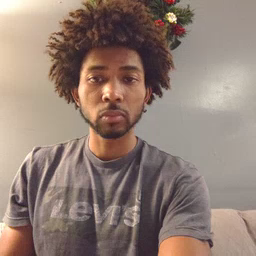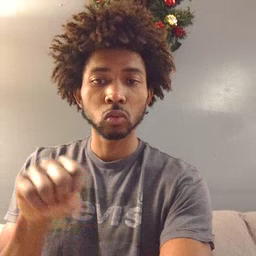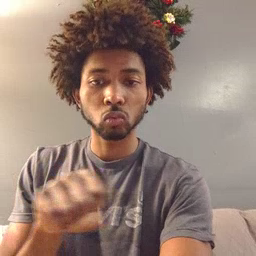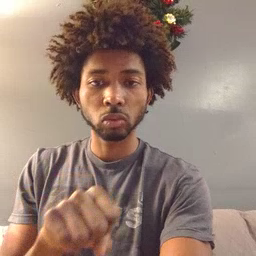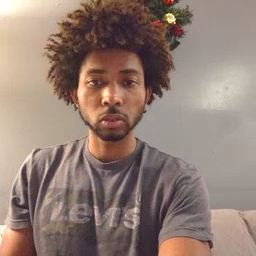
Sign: shoe